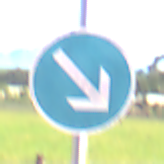
Verkehrszeichen: VorgeschriebeneVorbeifahrtRechts
Umgebung: Outdoor, RoadRail
Tageszeit: MorningAfternoon
Wetter: Clear
Licht: Natural
Jahreszeit: NotSpecified
Kontrast: HighContrast